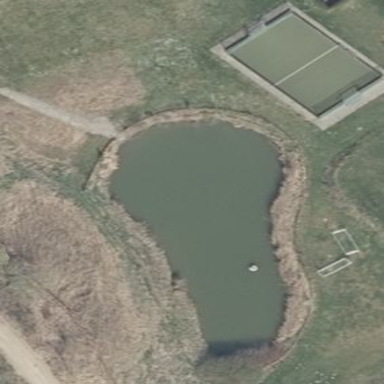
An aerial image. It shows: Pond surrounded by natural water.